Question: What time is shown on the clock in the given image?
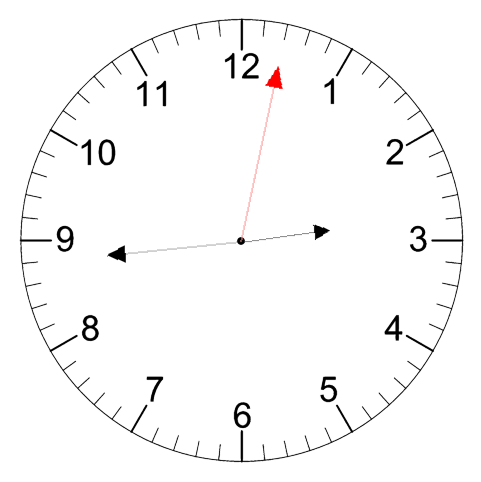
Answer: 02:44:02